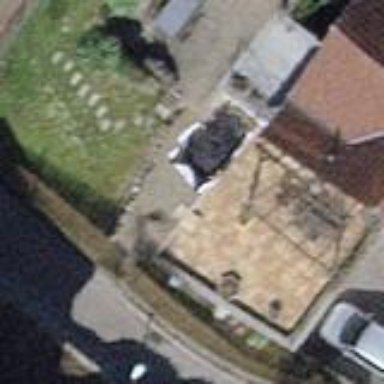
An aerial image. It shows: Garage.